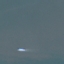
Land use / land cover class: SeaLake